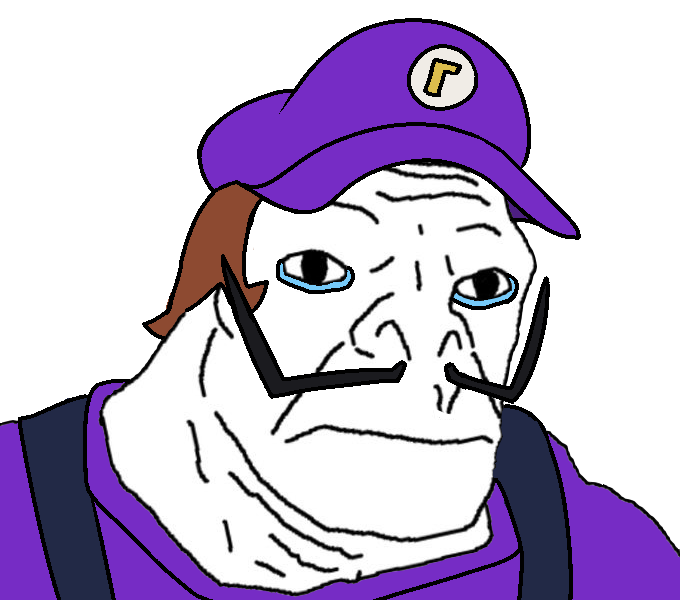
Label: 5_Craig